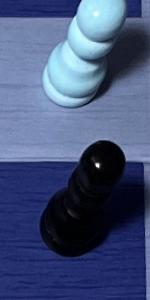
Label: Pawn_Black